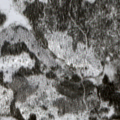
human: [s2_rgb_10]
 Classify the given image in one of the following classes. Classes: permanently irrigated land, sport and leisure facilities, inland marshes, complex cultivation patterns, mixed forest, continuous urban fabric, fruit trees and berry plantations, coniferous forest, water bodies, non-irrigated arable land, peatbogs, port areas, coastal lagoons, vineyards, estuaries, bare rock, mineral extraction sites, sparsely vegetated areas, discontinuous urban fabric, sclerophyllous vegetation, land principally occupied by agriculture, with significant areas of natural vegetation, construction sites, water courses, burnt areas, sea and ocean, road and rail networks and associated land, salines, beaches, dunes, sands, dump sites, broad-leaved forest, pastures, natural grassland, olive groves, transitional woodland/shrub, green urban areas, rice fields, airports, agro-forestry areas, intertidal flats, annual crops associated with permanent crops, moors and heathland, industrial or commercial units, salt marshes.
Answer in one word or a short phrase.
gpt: coniferous forest, transitional woodland/shrub